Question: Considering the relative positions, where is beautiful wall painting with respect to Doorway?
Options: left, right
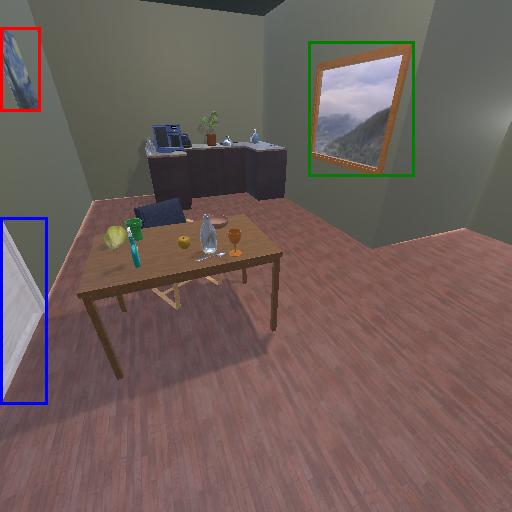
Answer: left